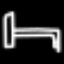
Label: bed